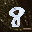
Label: 8